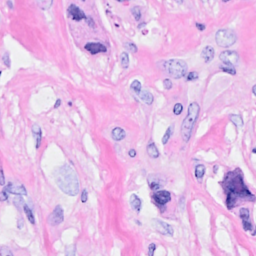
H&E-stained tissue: Breast